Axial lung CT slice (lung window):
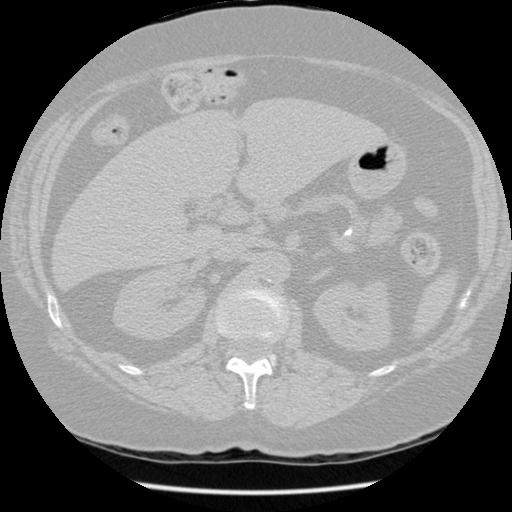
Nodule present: no